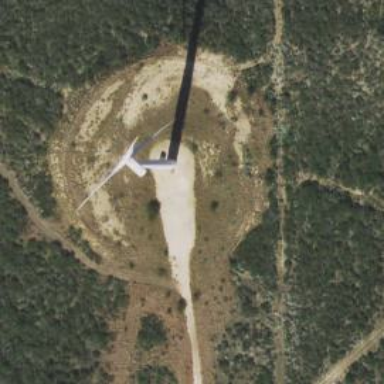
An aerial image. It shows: Wind generator with horizontal axis. The generator is wind turbine.